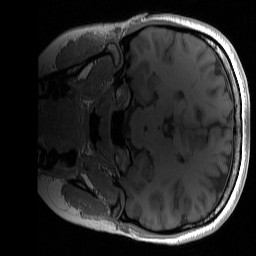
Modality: T1w
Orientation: coronal
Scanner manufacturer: siemens
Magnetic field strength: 3 T
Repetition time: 2 s
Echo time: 0.0022 s